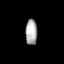
Tissue: prostate
Cell type: T cells
Senescence score: 0.717
Nuclear area (px): 291
Mean DAPI intensity: 171.9